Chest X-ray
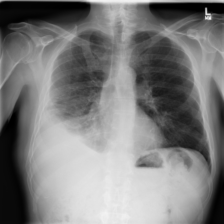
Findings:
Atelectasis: positive
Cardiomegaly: negative
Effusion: positive
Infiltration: negative
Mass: negative
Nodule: negative
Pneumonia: negative
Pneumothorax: negative
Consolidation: negative
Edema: negative
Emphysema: negative
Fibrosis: negative
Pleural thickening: negative
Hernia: negative